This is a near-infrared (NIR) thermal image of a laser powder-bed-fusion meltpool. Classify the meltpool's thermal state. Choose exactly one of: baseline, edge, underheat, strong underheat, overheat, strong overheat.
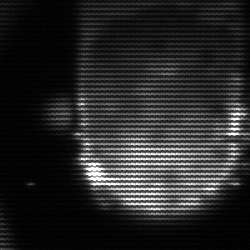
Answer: baseline